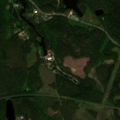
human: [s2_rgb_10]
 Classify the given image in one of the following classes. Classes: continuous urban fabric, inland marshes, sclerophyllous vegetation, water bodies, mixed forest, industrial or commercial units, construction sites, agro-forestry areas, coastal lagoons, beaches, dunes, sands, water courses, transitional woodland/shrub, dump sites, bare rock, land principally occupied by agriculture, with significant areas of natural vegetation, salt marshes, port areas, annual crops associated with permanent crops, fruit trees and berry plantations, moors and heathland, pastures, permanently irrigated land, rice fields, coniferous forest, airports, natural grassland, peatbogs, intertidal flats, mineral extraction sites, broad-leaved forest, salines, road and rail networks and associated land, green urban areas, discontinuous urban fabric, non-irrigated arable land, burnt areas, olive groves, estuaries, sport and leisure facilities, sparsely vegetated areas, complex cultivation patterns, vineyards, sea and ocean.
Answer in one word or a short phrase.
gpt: coniferous forest, mixed forest